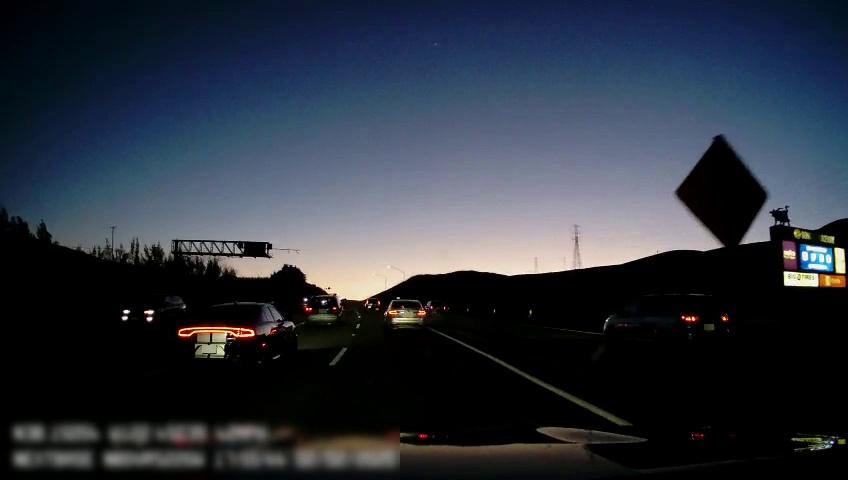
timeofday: Dusk/Dawn/Twilight
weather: Other
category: Drivable Space
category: Drivable Space
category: Vehicles | SUV
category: Vehicles | Car
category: Vehicles | Car
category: Vehicles | SUV
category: Vehicles | Car
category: Vehicles | Car
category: Vehicles | Van
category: Lanes | Alternate Lane
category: Lanes | Current Lane
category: Lanes | Current Lane
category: Lanes | Alternate Lane
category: Traffic | Signs